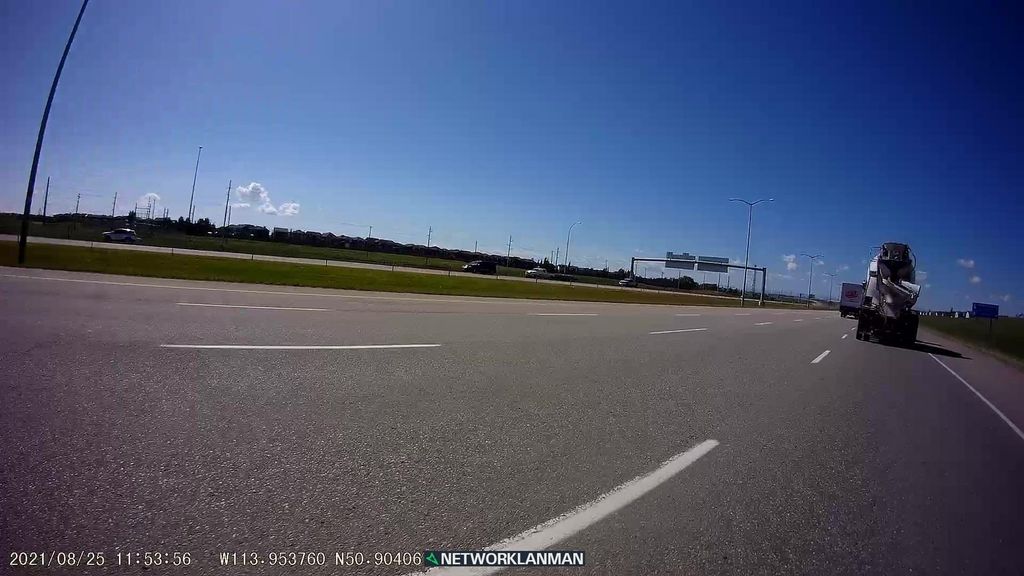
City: calgary